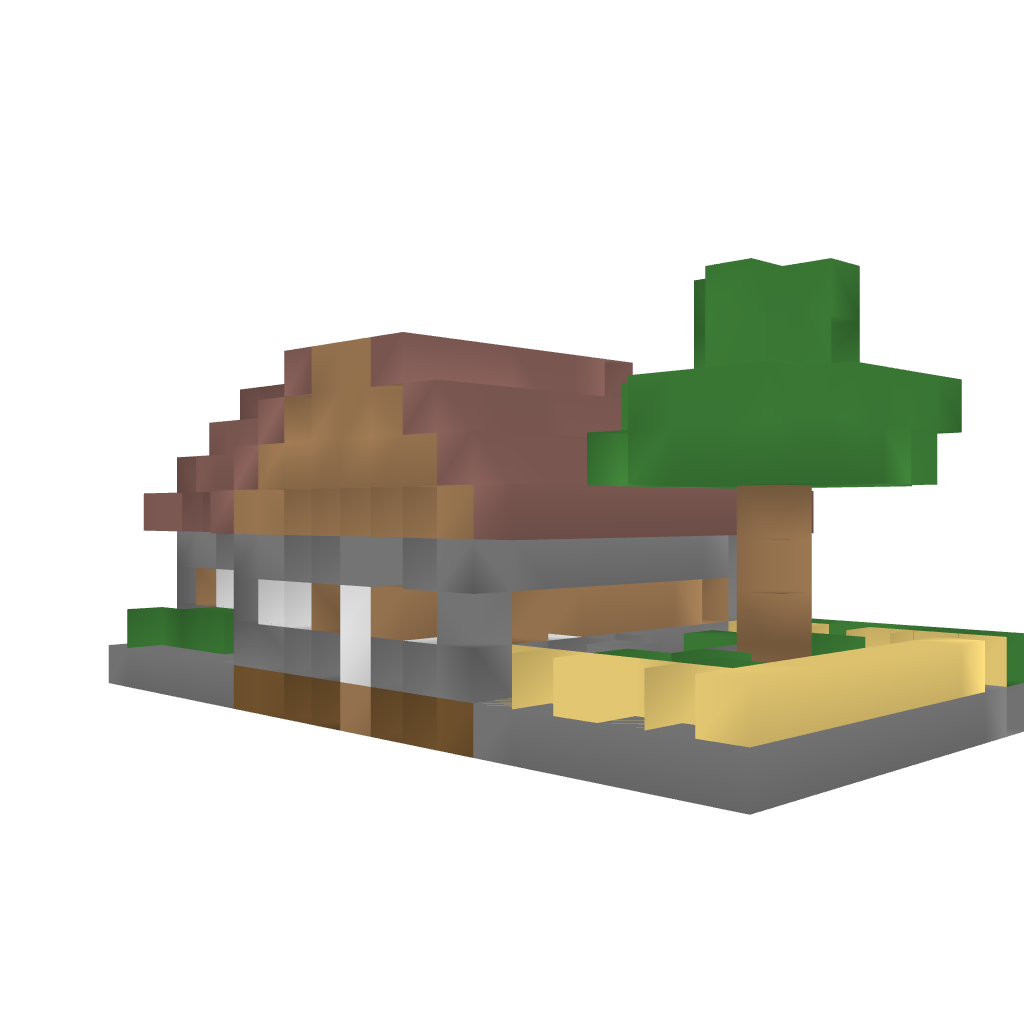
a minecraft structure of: New Villager House! bad low quality